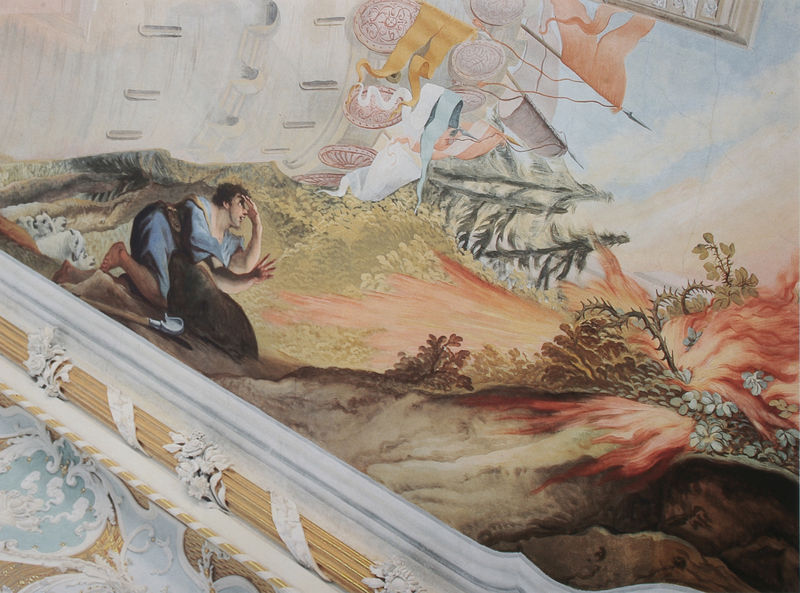
Titel: Die Menschwerdung des Herrn - Moses vor dem brennenden Dornbusch, dahinter der starke Turm Davids
Künstler: Cosmas Damian Asam
Standort: Ingolstadt
Institution: Oratorium "Maria de Victoria"
Schlagwörter: baum, berg, blau, felsen, feuer, gemälde, hand, himmel, mann, bäume, gelb, grün, landschaft, ocker, äste, ausschnitt, braun, grau, schwarz, weiss, rot, ornament, arm, barock, erde, wind, zweige, kirche, gewand, gold, decke, pflanzen, rokoko, rosa, wald, turm, fahnen, fahne, wüste, tannen, wehen, homme, manteau, wandmalerei, stuck, gestalt, schaf, moses, wimpel, girlanden, photo, gesims, felsne, dornen, knieen, heiliger, deckengemälde, fresko, hans, flaggen, gestrüpp, bänder, schafe, hirte, liegt, arbre, ciel, fresco, deckenmalerei, schilde, deckenfresko, dornbusch, brennender dornbsuch, brennender dornbusch, en, feuerbusch, mann fahnen, schützt, fahrnen